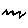
Label: zigzag